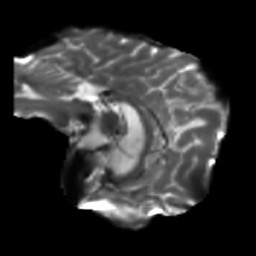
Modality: T2w
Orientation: sagittal
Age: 37
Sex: female
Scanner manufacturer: siemens
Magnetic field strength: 3 T
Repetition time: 5.47 s
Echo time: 0.0854 s